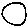
Label: circle